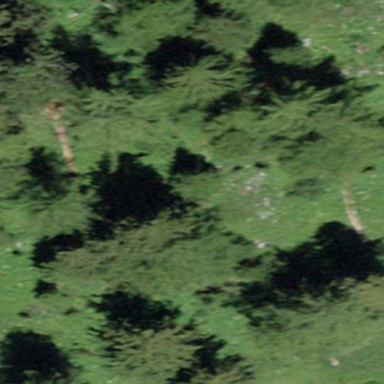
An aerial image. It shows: Forest area.